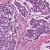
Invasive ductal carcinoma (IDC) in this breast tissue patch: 0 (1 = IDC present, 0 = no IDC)